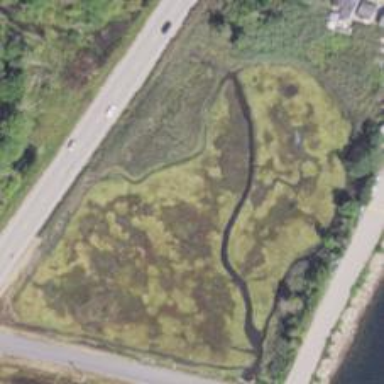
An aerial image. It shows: Saltmarsh wetland.